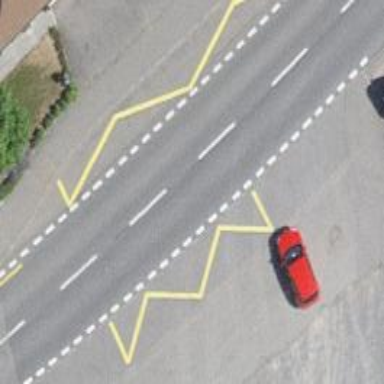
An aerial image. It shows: Bus stop with designated public transport stop position.